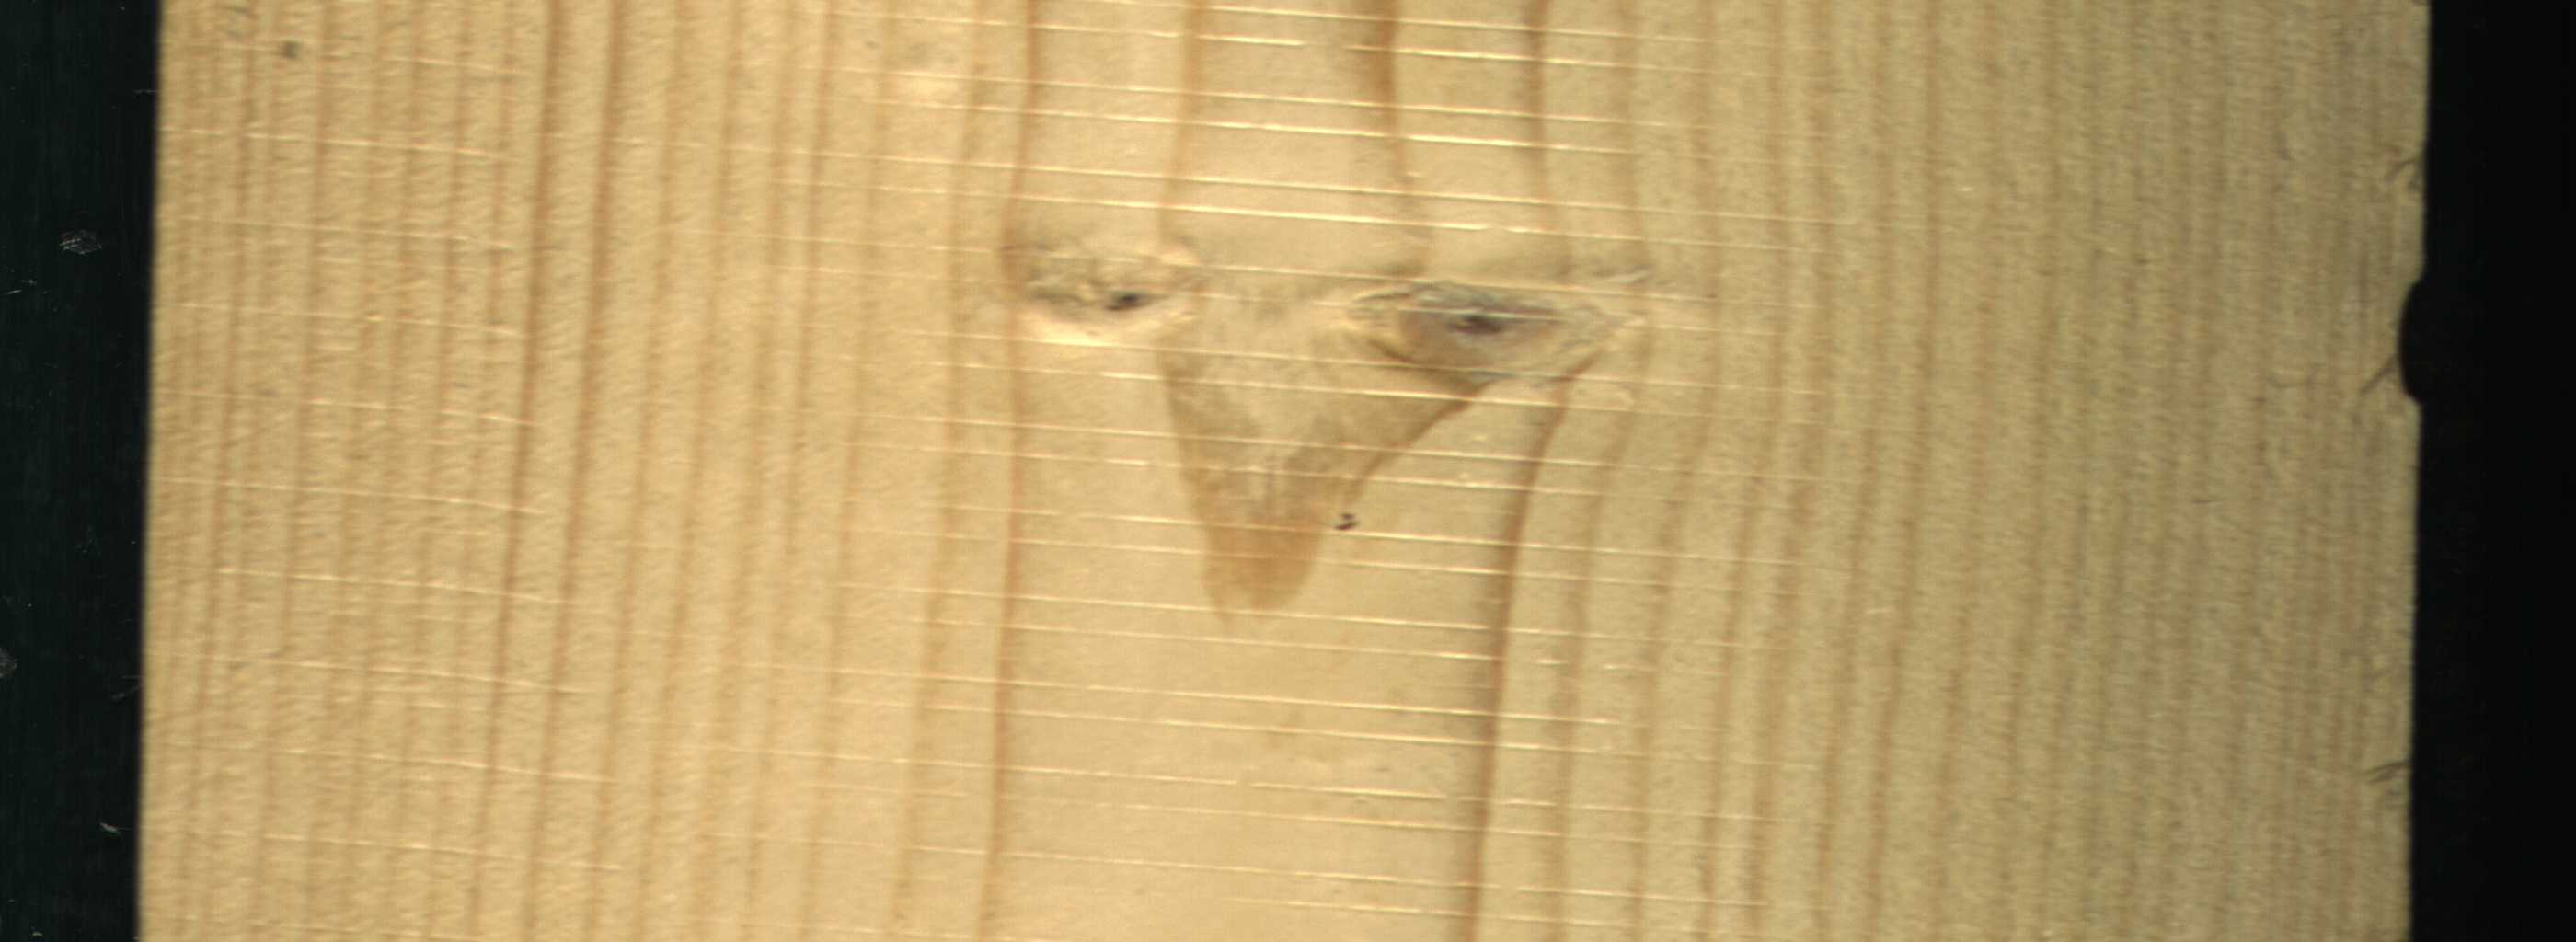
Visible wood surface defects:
Knot_missing
Live_Knot
Live_Knot